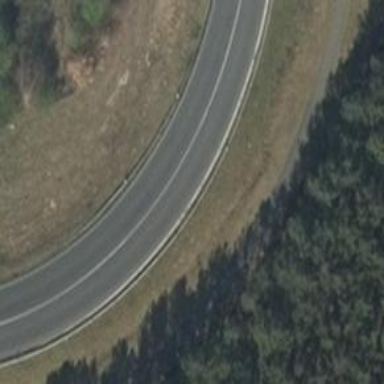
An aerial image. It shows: Trunk link road with asphalt surface.